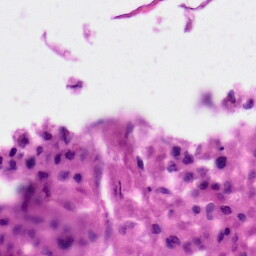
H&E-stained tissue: Skin